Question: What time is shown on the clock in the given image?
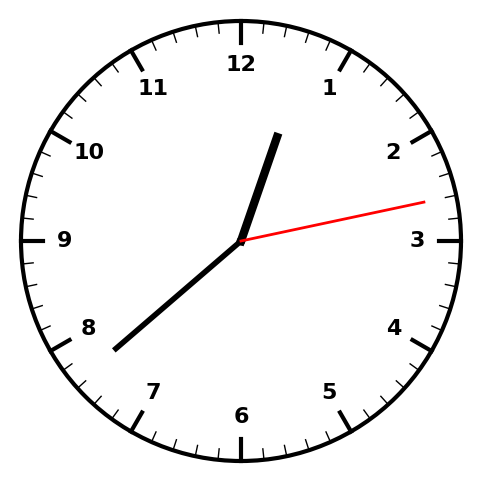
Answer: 12:38:13